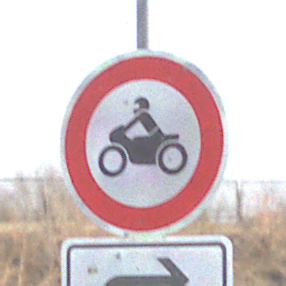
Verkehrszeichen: VerbotKraftraeder
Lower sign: RichtungsangabeDurchPfeile5
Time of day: MorningAfternoon
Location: Outdoor (Suburban)
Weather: PartlyCloudy
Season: NotSpecified
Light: Natural